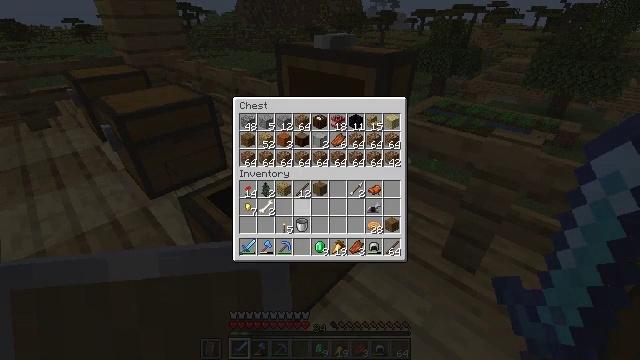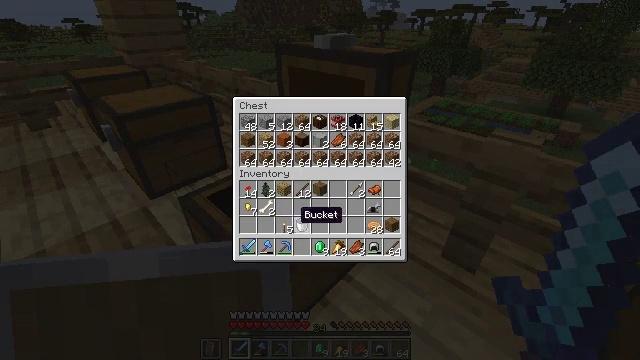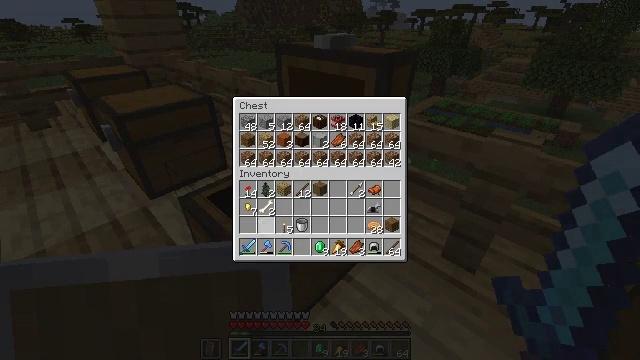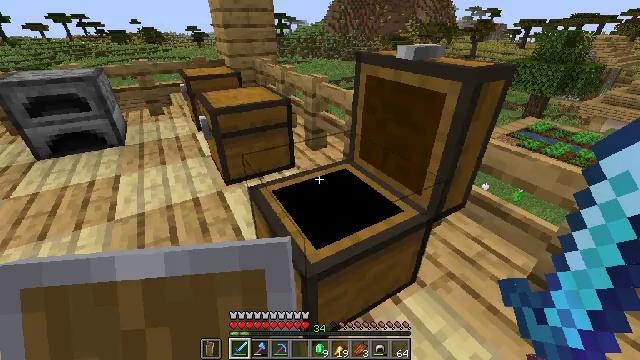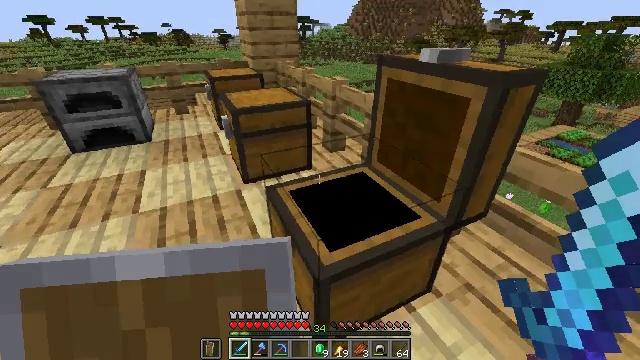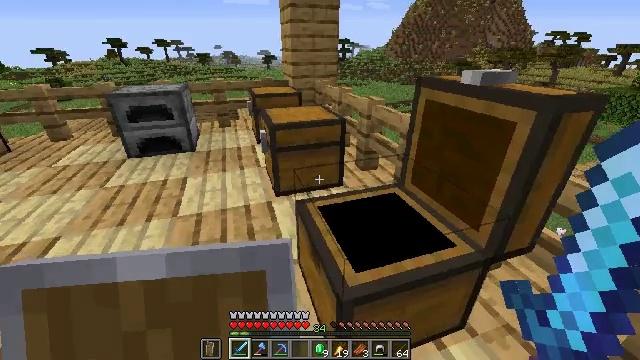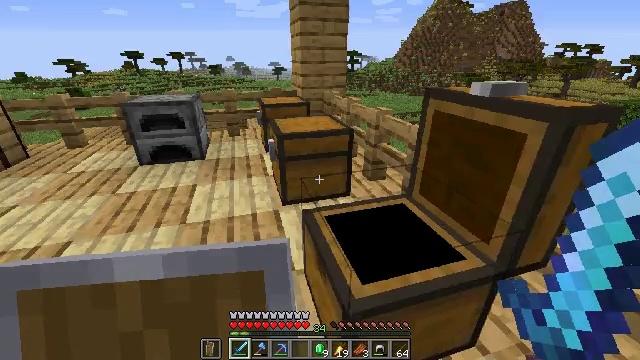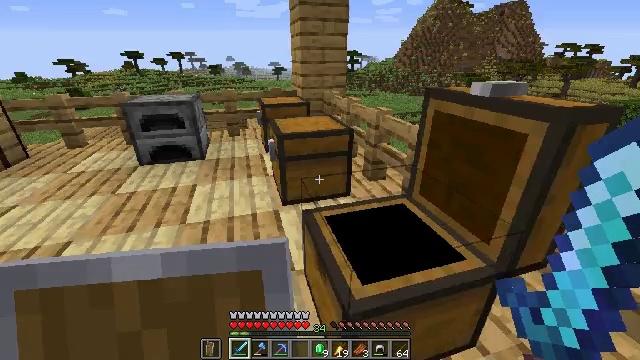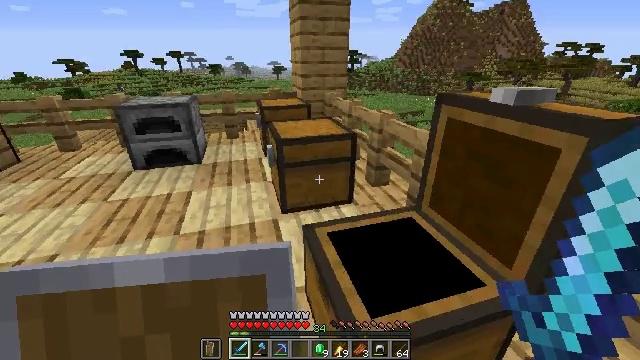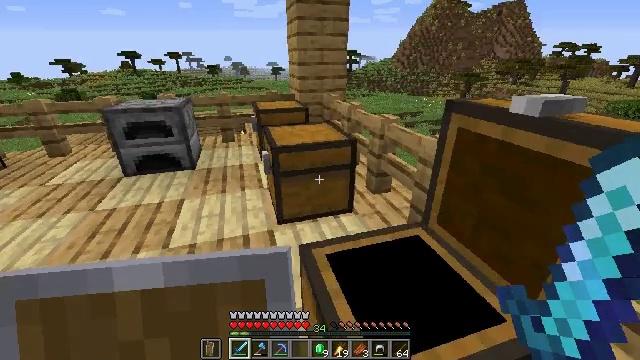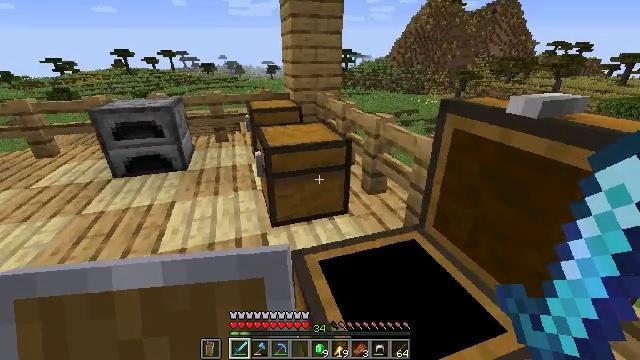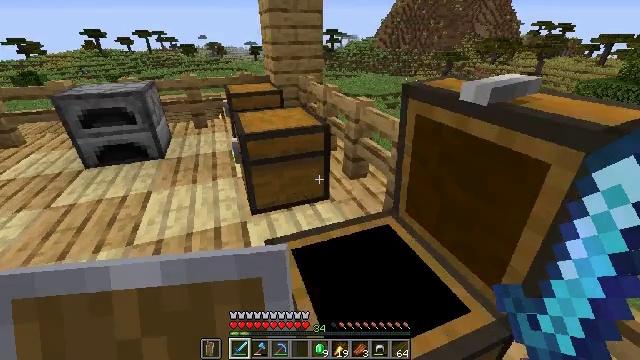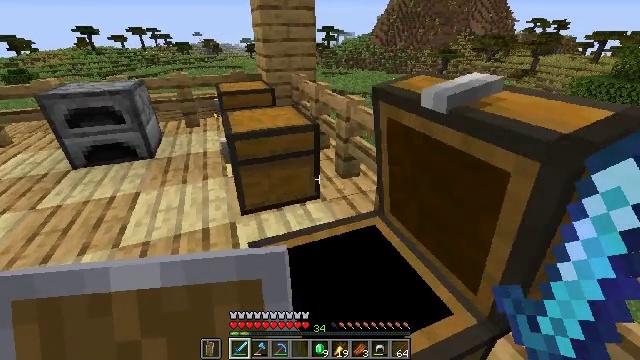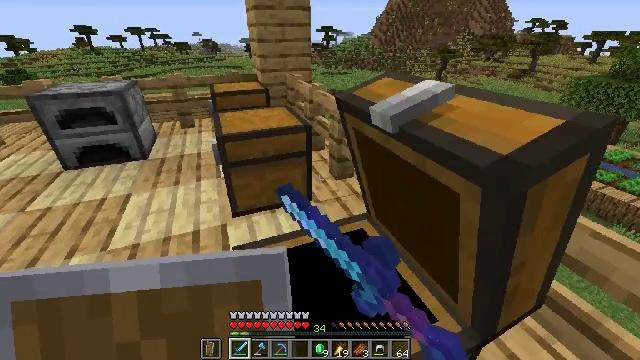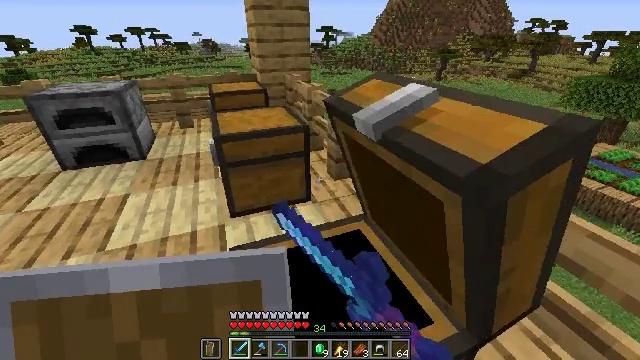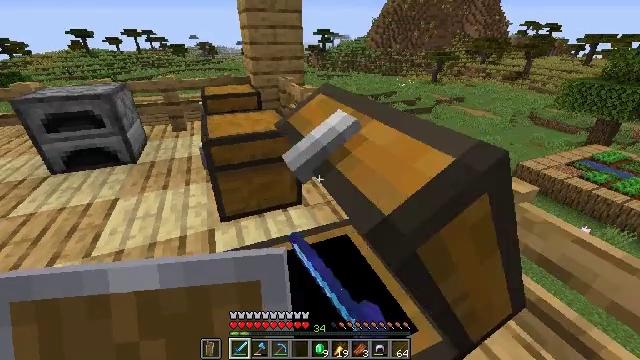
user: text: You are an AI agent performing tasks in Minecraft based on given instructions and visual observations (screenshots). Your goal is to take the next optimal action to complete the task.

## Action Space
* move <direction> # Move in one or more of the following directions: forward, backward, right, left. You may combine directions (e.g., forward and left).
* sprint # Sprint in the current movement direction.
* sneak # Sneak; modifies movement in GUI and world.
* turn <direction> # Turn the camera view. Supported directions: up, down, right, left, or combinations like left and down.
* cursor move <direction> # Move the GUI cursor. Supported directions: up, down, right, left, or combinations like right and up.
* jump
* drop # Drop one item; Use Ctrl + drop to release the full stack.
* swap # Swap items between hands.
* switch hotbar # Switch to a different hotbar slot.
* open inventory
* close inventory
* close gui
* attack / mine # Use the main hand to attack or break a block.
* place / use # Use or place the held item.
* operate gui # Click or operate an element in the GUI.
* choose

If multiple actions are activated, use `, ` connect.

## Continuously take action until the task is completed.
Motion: motion action
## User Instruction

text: Remove oak leaves from branches.
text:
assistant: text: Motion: sneak, cursor move down
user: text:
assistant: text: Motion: sneak, cursor move left
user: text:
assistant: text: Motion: sneak, cursor move left and up
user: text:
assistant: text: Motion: turn left, close gui
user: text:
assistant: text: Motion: turn left and up, open inventory
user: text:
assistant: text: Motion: turn left and up
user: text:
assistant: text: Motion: move forward
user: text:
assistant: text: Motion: move forward
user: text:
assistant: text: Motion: move forward
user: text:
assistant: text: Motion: move forward
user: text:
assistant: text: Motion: move forward, turn right and down
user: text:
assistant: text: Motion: move forward, use / place
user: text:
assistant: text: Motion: move forward, use / place
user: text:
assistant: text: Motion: move forward, use / place
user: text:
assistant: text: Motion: no_op
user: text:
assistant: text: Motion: turn up
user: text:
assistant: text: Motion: no_op
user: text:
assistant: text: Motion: no_op
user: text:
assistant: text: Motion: no_op
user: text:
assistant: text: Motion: no_op
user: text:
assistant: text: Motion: cursor move left
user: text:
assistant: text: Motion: no_op
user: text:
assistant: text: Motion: no_op
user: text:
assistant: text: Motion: sneak
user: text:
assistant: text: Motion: sneak, cursor move down
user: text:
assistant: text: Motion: sneak, cursor move down
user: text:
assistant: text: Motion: sneak, cursor move left and down
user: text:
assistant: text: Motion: sneak, cursor move left and down
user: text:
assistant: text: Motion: sneak
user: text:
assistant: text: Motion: sneak